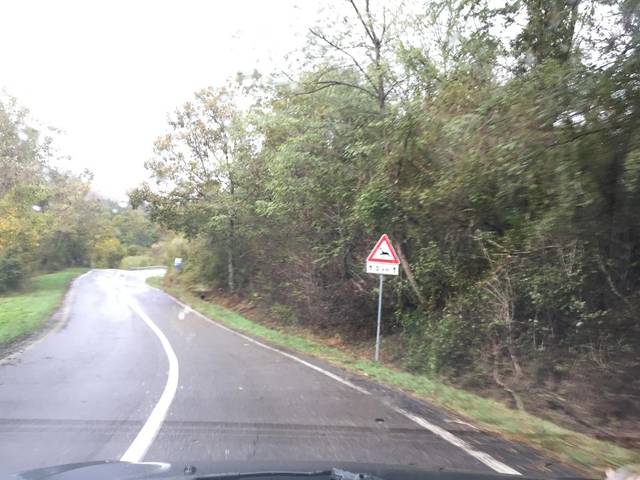
Region: Italy
Coordinates: 44.393, 10.175